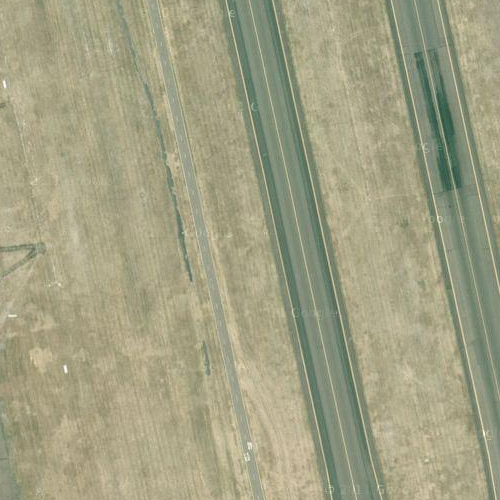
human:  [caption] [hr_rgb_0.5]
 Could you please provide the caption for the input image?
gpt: There are some runways intersected to each other with some lawns beside .

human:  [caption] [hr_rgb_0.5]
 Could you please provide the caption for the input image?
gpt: Many runways are intersected to each other while some lawns beside .

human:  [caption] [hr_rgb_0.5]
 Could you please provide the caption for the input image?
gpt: Some runways are intersected to each other in the airport .

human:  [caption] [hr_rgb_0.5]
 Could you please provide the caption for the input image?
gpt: Some runways with white marking lines on are intersected to each other .

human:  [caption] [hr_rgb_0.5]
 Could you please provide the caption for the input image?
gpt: There are some runways with white marking lines are intersected in the airport .